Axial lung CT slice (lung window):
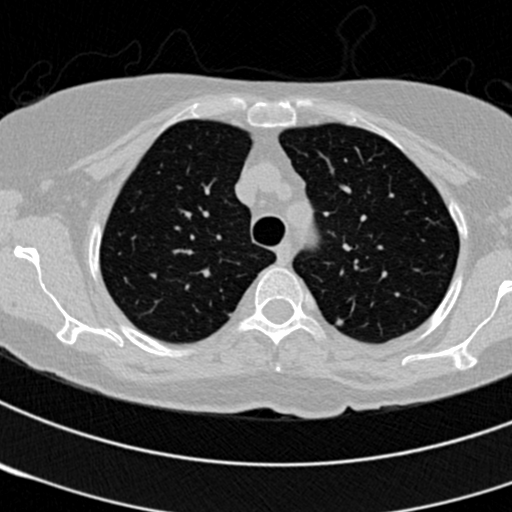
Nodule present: yes
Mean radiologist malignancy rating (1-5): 2.5